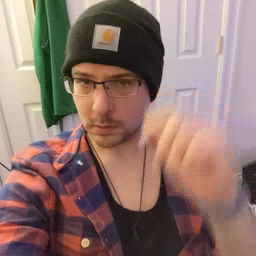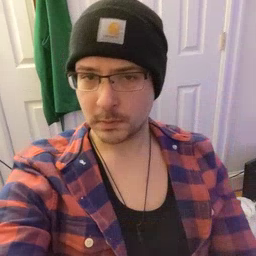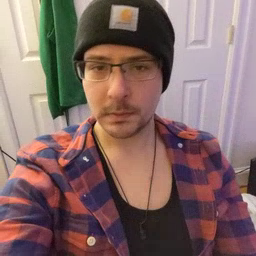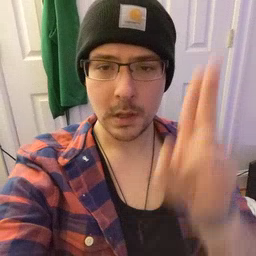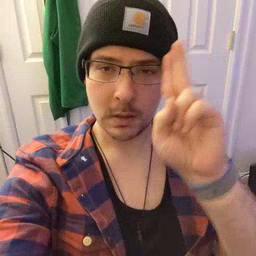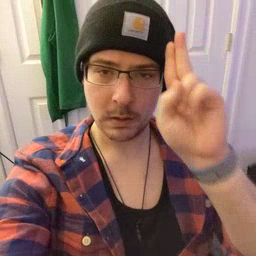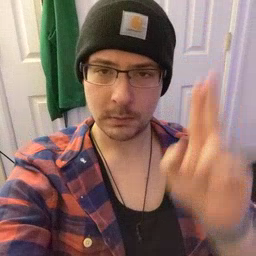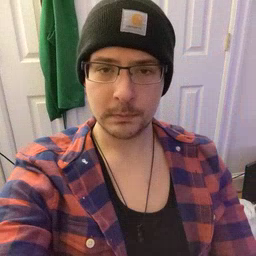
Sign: uncle